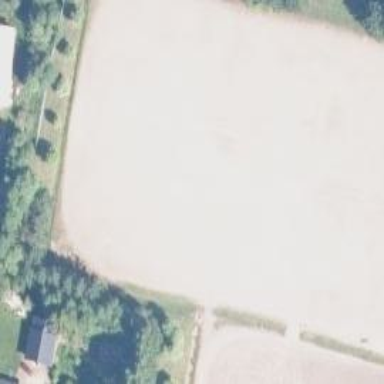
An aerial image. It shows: Sandy pitch for leisure land activities.